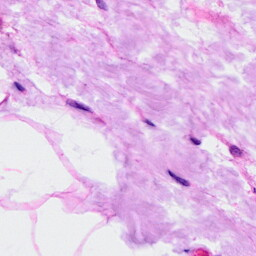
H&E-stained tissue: Breast